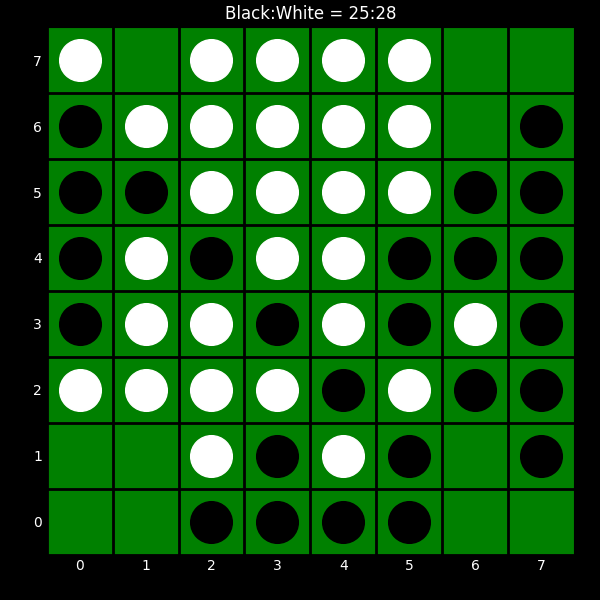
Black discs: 25
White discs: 28